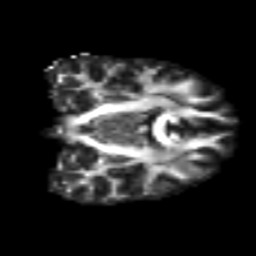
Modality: FA
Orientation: coronal
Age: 25
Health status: ill
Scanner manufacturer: philips
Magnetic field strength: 3 T
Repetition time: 9 s
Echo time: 0.127 s